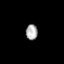
Tissue: prostate
Cell type: T cells
Senescence score: 0.8186
Nuclear area (px): 176
Mean DAPI intensity: 172.284